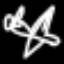
Label: airplane